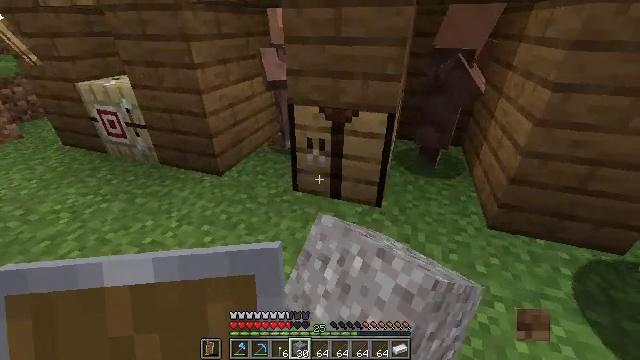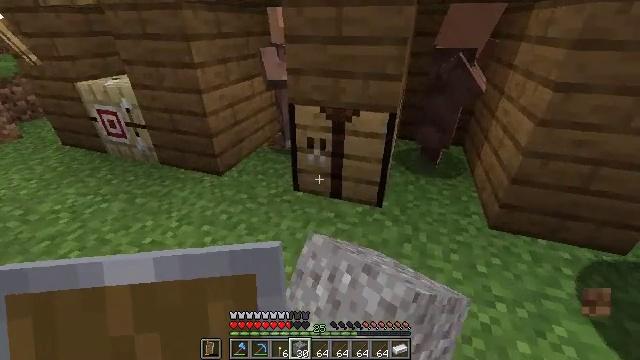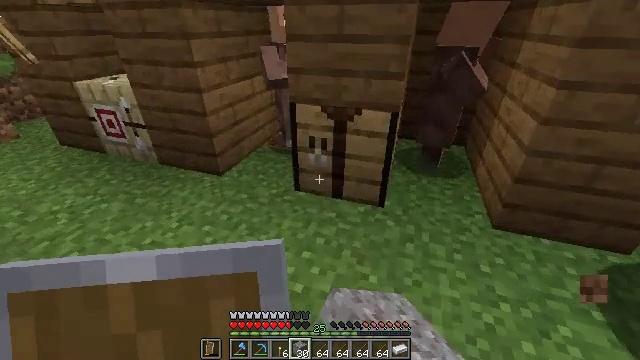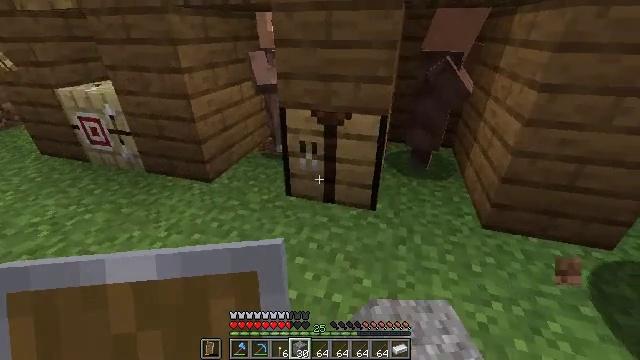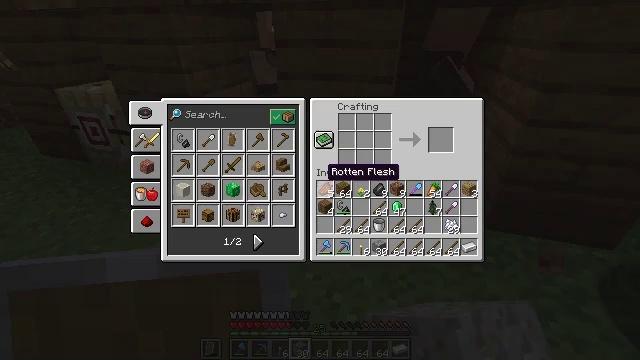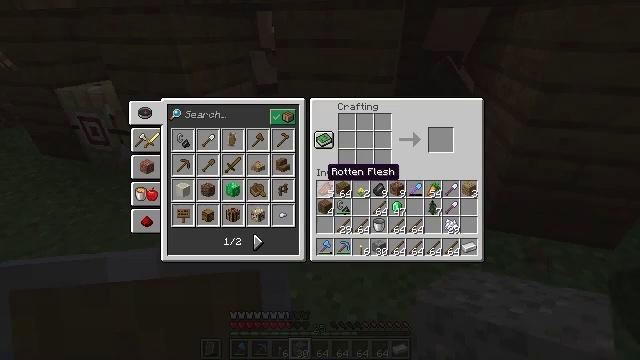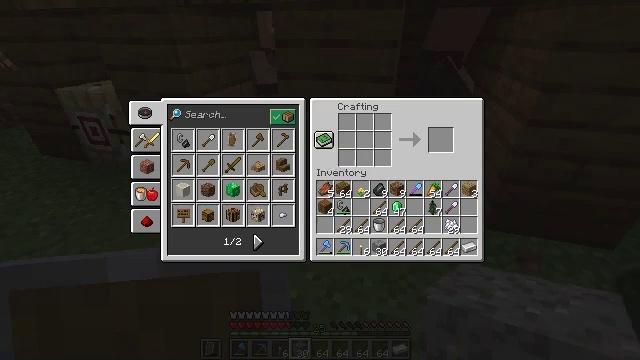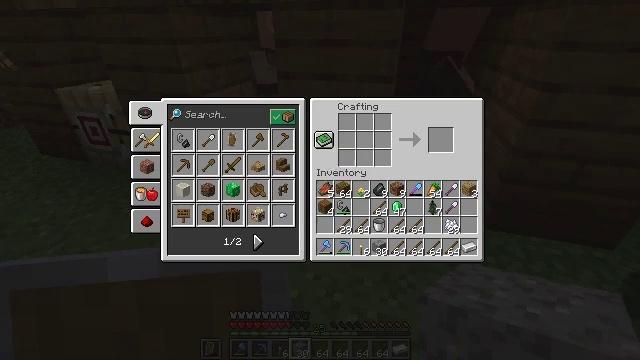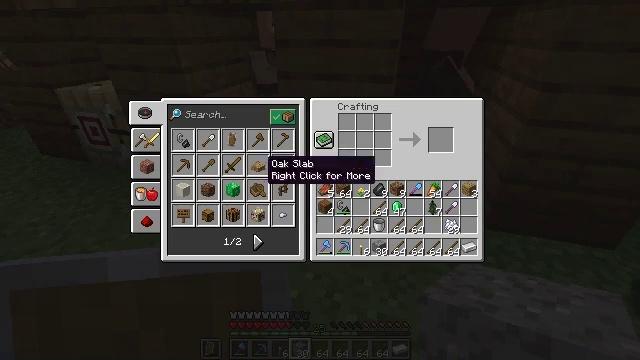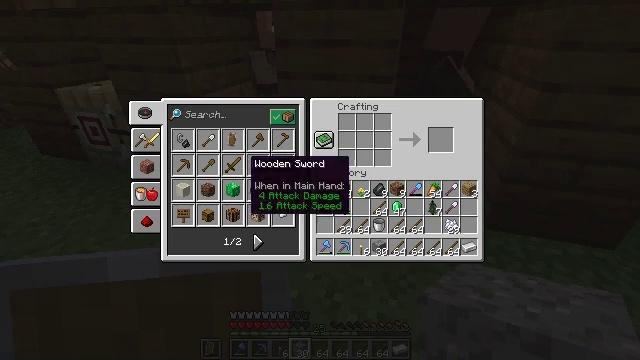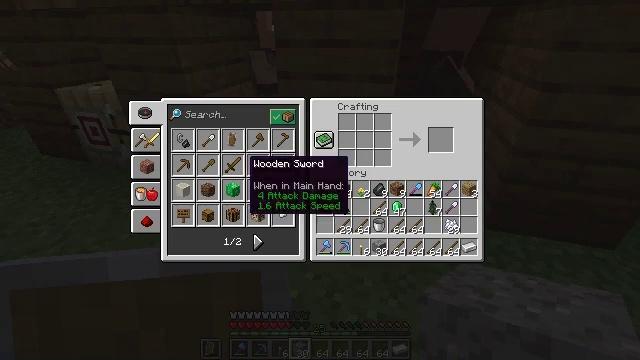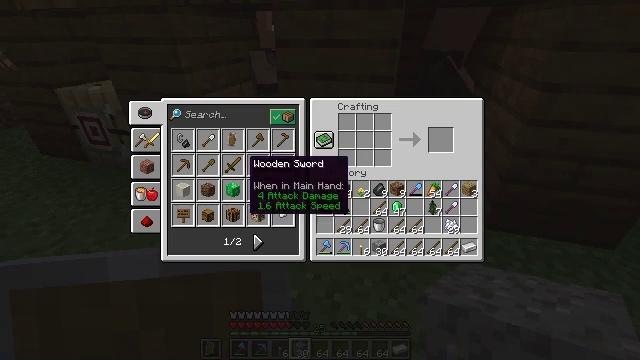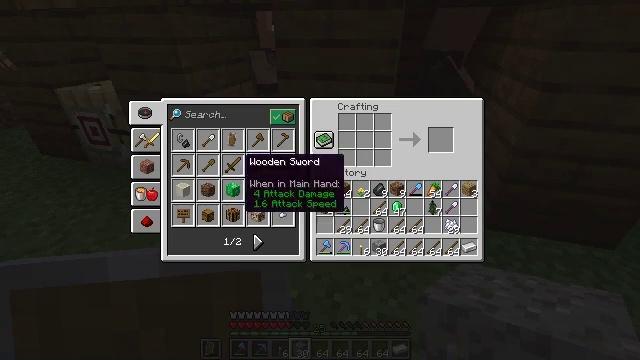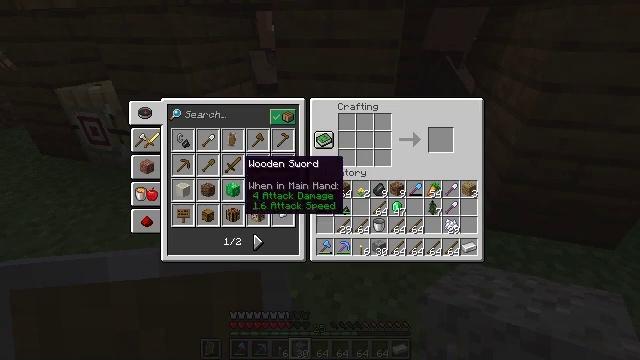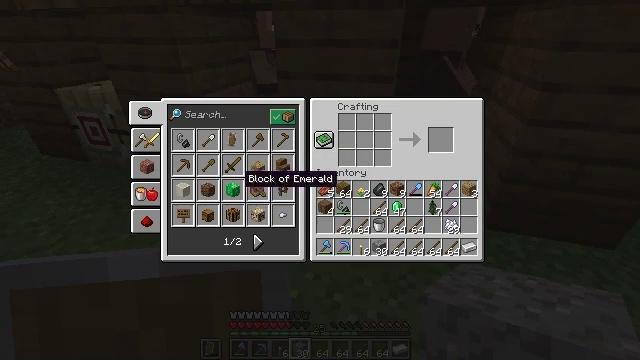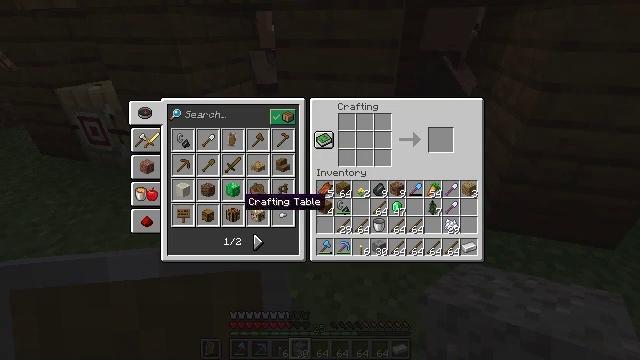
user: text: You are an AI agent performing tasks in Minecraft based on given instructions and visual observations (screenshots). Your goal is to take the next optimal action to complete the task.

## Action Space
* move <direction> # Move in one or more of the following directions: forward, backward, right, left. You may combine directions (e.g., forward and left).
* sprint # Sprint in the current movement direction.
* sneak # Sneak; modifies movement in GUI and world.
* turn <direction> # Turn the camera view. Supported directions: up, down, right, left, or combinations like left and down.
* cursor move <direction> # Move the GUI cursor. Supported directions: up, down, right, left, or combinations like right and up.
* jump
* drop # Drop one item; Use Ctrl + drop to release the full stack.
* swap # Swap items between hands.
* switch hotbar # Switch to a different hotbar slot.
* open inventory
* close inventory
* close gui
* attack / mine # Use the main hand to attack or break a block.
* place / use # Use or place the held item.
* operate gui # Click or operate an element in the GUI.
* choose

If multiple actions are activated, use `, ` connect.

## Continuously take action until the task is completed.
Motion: motion action
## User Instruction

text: Craft a fletching table.
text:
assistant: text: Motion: use / place
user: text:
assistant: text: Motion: no_op
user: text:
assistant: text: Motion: turn right and up
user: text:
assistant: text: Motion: no_op
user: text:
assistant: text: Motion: no_op
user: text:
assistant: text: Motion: no_op
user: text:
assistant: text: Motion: cursor move left
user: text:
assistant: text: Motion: cursor move left
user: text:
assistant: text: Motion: cursor move left
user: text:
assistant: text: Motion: no_op
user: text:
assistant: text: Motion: no_op
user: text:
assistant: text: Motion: no_op
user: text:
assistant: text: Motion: no_op
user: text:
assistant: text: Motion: cursor move down
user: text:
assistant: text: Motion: cursor move down
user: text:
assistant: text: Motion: cursor move down
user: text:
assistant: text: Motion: cursor move left
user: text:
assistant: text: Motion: cursor move left and up
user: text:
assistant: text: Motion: cursor move left and up
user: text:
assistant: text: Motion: cursor move up
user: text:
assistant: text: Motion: no_op
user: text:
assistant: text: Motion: cursor move right
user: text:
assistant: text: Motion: cursor move right and down
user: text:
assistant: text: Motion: cursor move right and down
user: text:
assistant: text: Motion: cursor move right and down
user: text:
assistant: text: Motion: cursor move right
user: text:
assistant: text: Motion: no_op
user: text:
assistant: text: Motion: sneak, cursor move up
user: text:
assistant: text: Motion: sneak, cursor move left and up
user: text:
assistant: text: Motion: sneak